Question: I have searched a lot for WPF Rating Control simliar to the wifi signal strength indicator in this image below but i couldn't find one

I tried to make it myself and this is the result :)
'''
<Grid>
<Rectangle Fill="#FFF4F4F5" HorizontalAlignment="Left" Height="58" Margin="90,114,0,0" Stroke="Black" VerticalAlignment="Top" Width="22"/>
<Rectangle Fill="#FFF4F4F5" HorizontalAlignment="Left" Height="74" Margin="117,98,0,0" Stroke="Black" VerticalAlignment="Top" Width="22"/>
<Rectangle Fill="#FFF4F4F5" HorizontalAlignment="Left" Height="93" Margin="144,79,0,0" Stroke="Black" VerticalAlignment="Top" Width="22"/>
<Rectangle Fill="#FFF4F4F5" HorizontalAlignment="Left" Height="111" Margin="171,61,0,0" Stroke="Black" VerticalAlignment="Top" Width="22"/>
<Rectangle Fill="#FFF4F4F5" HorizontalAlignment="Left" Height="124" Margin="198,48,0,0" Stroke="Black" VerticalAlignment="Top" Width="22"/>
</Grid>
'''
I need to change the rectangle colors based on a an example woule be:
'''
<l:UserControl1 RatingValue="3" />
'''
This will color the first three rectangles
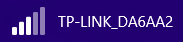
Answer: You could just create a 'IValueConverter' to change the color of your rectangles
Here is a very quick(rough) example:
'''
<Grid Background="DarkBlue" >
<Grid.Resources>
<local:RatingConverter x:Key="RatingConverter" OnBrush="#FFFFFFFF" OffBrush="#50FFFFFF" />
<Style TargetType="Rectangle">
<Setter Property="HorizontalAlignment" Value="Left" />
<Setter Property="VerticalAlignment" Value="Bottom" />
<Setter Property="Margin" Value="5,0,0,0" />
</Style>
</Grid.Resources>
<StackPanel Orientation="Horizontal" HorizontalAlignment="Center" VerticalAlignment="Center">
<Rectangle Width="5" Height="5" Fill="{Binding RatingValue, Converter={StaticResource RatingConverter}, ConverterParameter=1}"/>
<Rectangle Width="5" Height="10" Fill="{Binding RatingValue, Converter={StaticResource RatingConverter}, ConverterParameter=2}"/>
<Rectangle Width="5" Height="15" Fill="{Binding RatingValue, Converter={StaticResource RatingConverter}, ConverterParameter=3}"/>
<Rectangle Width="5" Height="20" Fill="{Binding RatingValue, Converter={StaticResource RatingConverter}, ConverterParameter=4}"/>
<Rectangle Width="5" Height="25" Fill="{Binding RatingValue, Converter={StaticResource RatingConverter}, ConverterParameter=5}"/>
</StackPanel>
</Grid>
'''
'''
namespace WpfApplication14
{
/// <summary>
/// Interaction logic for UserControl1.xaml
/// </summary>
public partial class UserControl1 : UserControl
{
public UserControl1()
{
InitializeComponent();
DataContext = this;
}
public int RatingValue
{
get { return (int)GetValue(RatingValueProperty); }
set { SetValue(RatingValueProperty, value); }
}
// Using a DependencyProperty as the backing store for RatingValue. This enables animation, styling, binding, etc...
public static readonly DependencyProperty RatingValueProperty =
DependencyProperty.Register("RatingValue", typeof(int), typeof(UserControl1), new UIPropertyMetadata(0));
}
public class RatingConverter : IValueConverter
{
public Brush OnBrush { get; set; }
public Brush OffBrush { get; set; }
public object Convert(object value, Type targetType, object parameter, System.Globalization.CultureInfo culture)
{
int rating = 0;
int number = 0;
if (int.TryParse(value.ToString(), out rating) && int.TryParse(parameter.ToString(), out number))
{
if (rating >= number)
{
return OnBrush;
}
return OffBrush;
}
return Brushes.Transparent;
}
public object ConvertBack(object value, Type targetType, object parameter, System.Globalization.CultureInfo culture)
{
throw new NotImplementedException();
}
}
}
'''
'''
<Window x:Class="WpfApplication14.MainWindow"
xmlns="http://schemas.microsoft.com/winfx/2006/xaml/presentation"
xmlns:x="http://schemas.microsoft.com/winfx/2006/xaml"
xmlns:l="clr-namespace:WpfApplication14"
Title="MainWindow" Height="350" Width="525">
<Grid>
<l:UserControl1 RatingValue="3" />
</Grid>
</Window>
'''